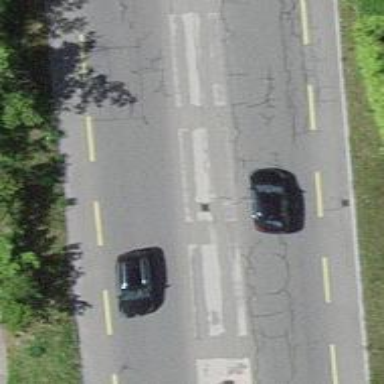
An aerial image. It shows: Asphalt road with primary highway designation. It includes separate cycle lane and sidewalk.